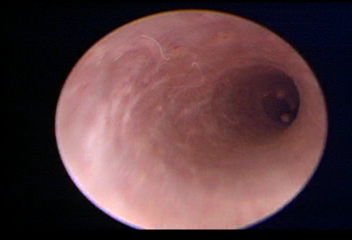
Modality: WLC
Class: Normal mucosa
Bladder cancer association: No